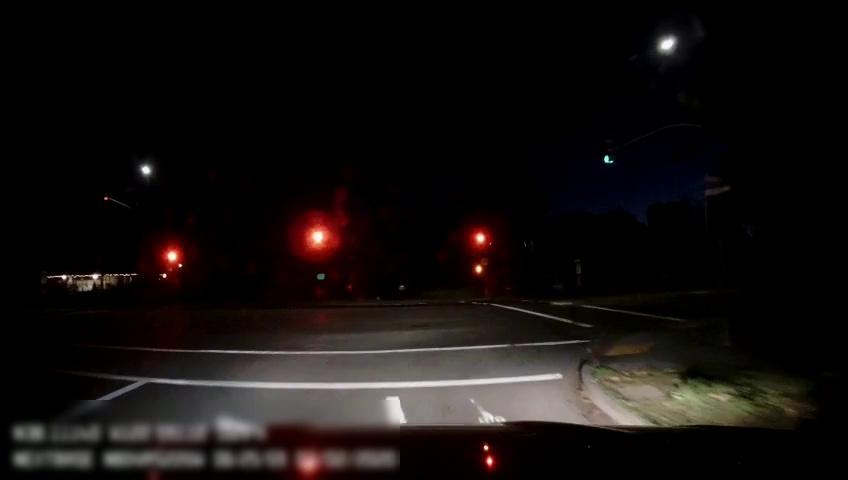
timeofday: Night
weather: Other
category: Drivable Space
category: Lanes | Current Lane
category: Lanes | Current Lane
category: Traffic | Lights